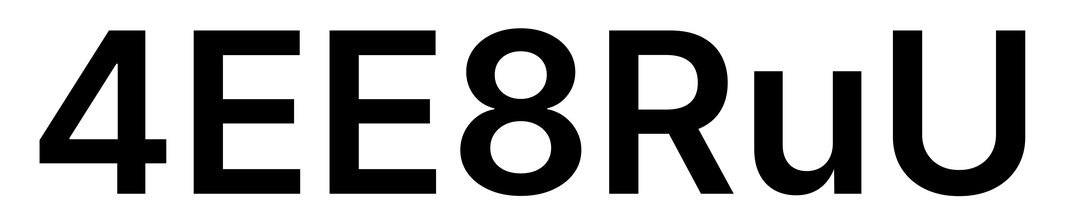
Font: Inter_SemiBold